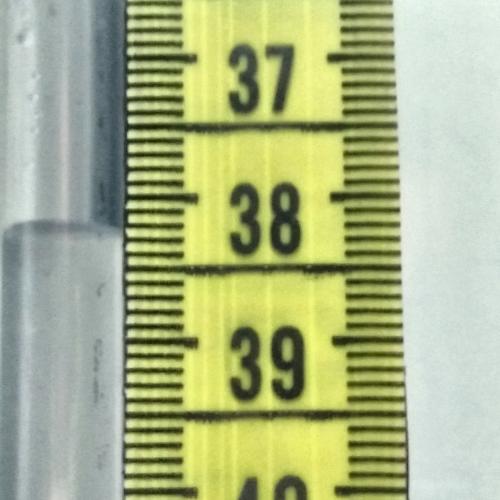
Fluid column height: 38.2 cm